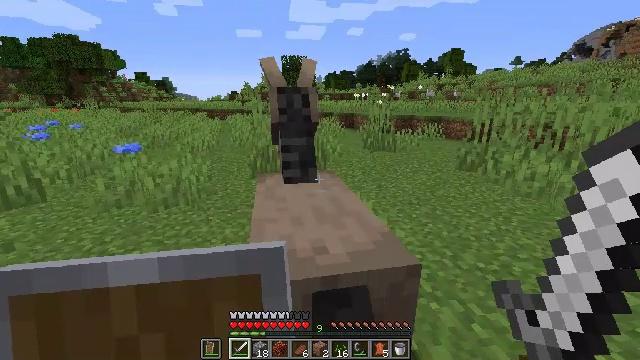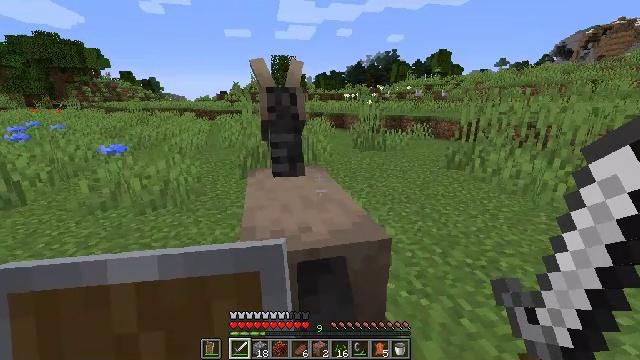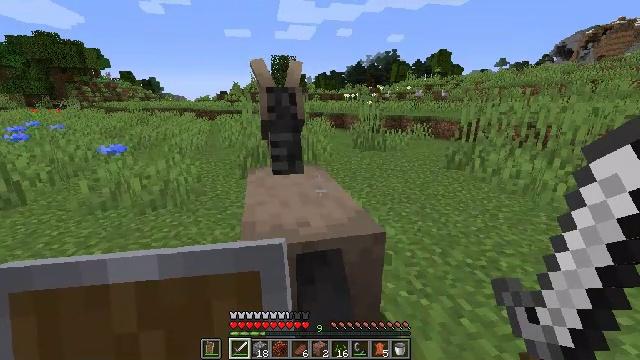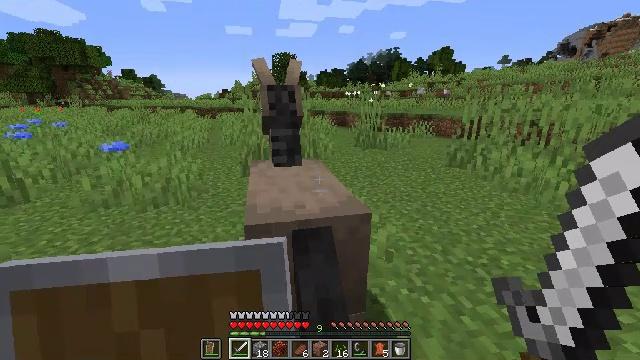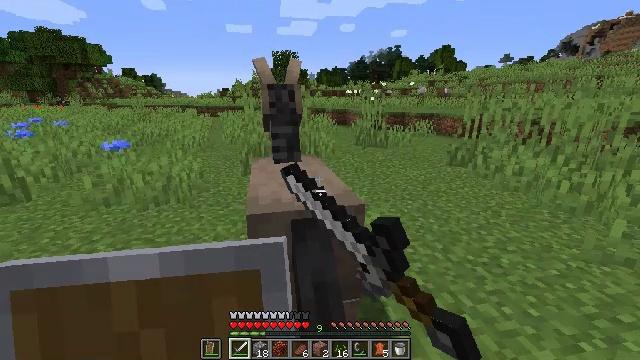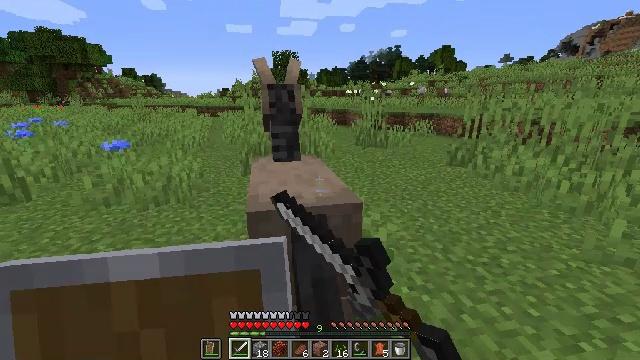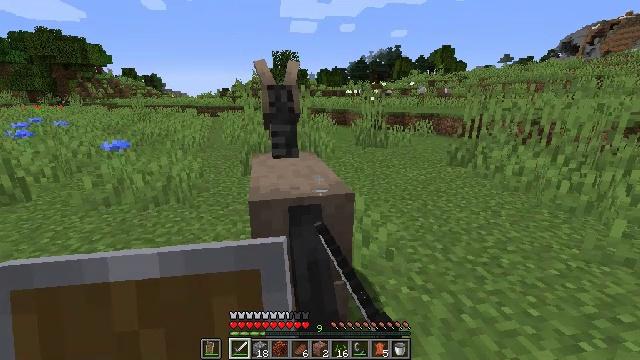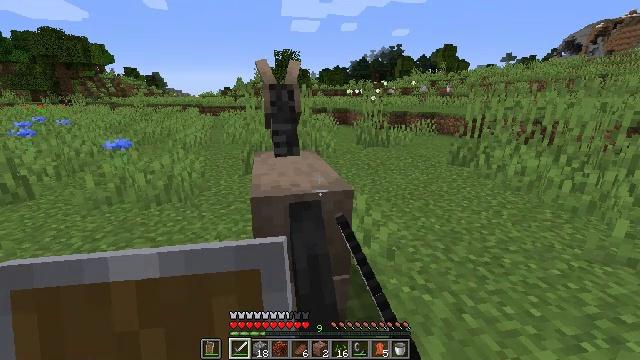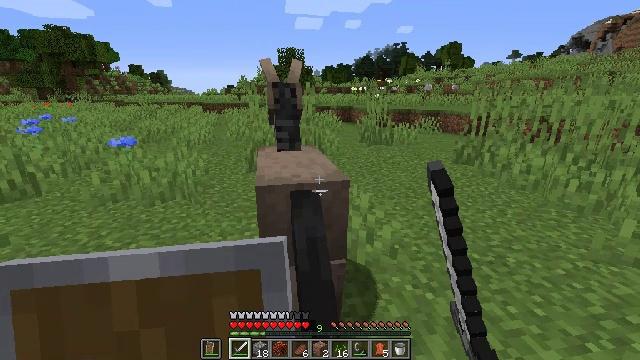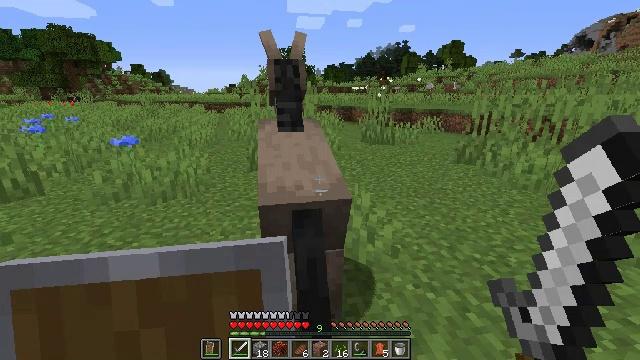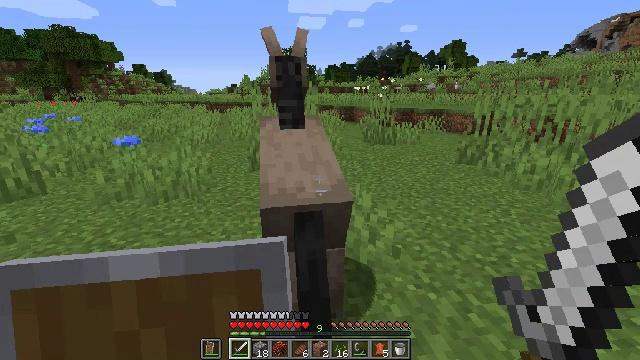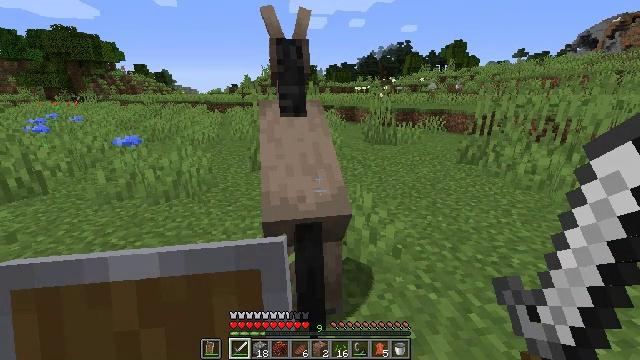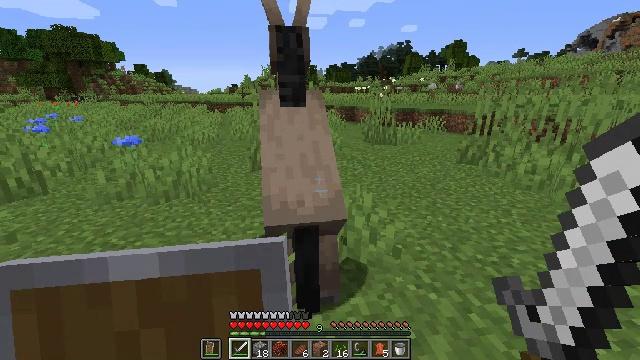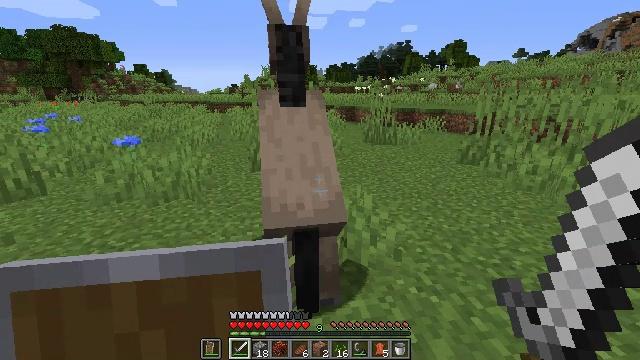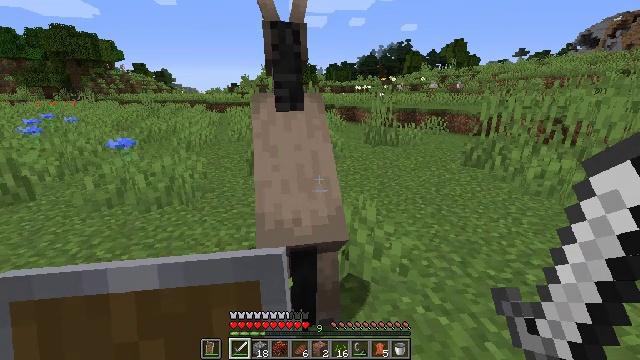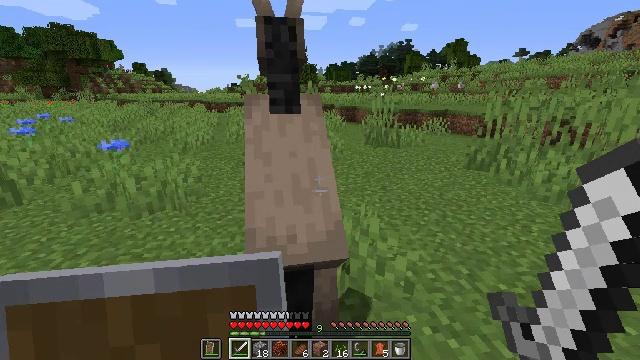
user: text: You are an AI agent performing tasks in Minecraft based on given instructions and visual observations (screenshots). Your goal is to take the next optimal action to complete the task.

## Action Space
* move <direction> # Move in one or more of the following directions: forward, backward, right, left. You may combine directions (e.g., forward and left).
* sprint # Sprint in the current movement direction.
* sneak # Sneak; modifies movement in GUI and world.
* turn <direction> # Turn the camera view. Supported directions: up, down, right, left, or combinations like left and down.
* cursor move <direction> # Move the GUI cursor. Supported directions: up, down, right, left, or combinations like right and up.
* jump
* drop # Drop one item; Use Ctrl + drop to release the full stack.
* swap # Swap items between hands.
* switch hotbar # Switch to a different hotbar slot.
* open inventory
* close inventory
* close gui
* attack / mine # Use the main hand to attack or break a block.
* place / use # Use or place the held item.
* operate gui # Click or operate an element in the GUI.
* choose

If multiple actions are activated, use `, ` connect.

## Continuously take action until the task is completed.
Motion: motion action
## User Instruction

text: Mine the oak log.
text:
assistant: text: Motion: turn right
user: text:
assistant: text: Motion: no_op
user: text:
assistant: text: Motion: use / place
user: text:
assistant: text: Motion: use / place
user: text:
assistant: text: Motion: use / place
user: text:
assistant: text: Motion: use / place
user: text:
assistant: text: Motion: no_op
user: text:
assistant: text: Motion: no_op
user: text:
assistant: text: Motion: no_op
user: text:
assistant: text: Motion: no_op
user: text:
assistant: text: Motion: no_op
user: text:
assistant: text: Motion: no_op
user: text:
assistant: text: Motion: move forward
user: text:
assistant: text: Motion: move forward
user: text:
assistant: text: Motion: move forward
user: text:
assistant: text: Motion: move forward
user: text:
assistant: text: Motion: move forward
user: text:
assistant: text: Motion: move forward
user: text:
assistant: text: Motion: move forward
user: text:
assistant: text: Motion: move forward
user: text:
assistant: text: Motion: move forward
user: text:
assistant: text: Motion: move forward
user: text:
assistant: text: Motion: move forward, turn left
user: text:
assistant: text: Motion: move forward, turn left
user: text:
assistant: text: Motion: turn left
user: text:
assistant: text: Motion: turn left
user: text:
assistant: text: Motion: turn left
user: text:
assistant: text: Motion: no_op
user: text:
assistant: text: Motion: turn left
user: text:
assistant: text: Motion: no_op